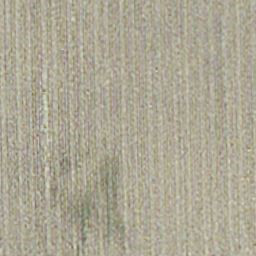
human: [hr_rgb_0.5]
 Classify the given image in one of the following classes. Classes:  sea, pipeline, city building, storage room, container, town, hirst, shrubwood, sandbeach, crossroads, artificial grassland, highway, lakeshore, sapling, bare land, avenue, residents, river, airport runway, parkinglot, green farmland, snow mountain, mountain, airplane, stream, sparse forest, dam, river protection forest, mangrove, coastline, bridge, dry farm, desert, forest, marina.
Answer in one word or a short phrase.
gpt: dry farm